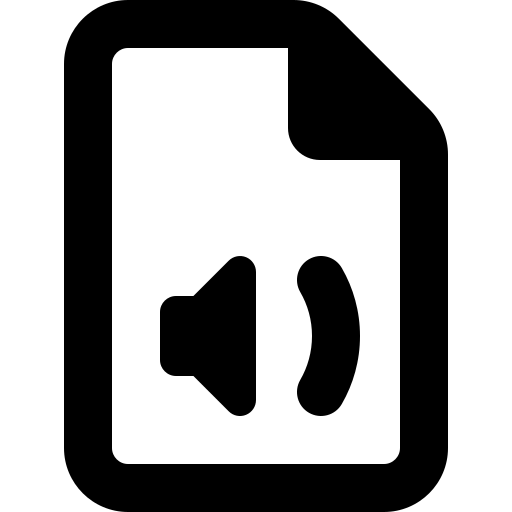
Tags: icon, FontAwesome, fa-icon, outline, file, audio